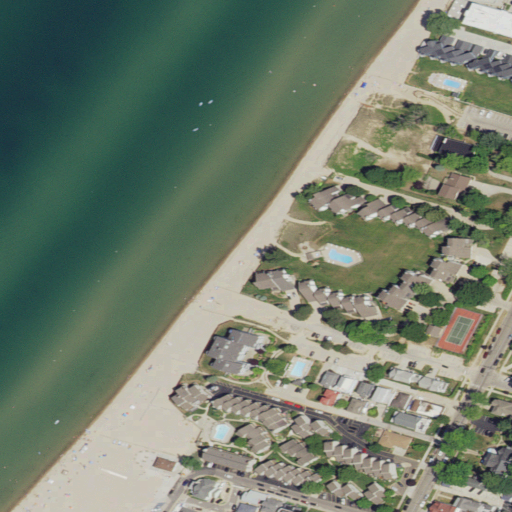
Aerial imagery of beach in Michigan named Woodman Beach containing open water, medium intensity development, barren land, high intensity development, grassland, low intensity development, and open development